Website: crate-barrel
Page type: gifting
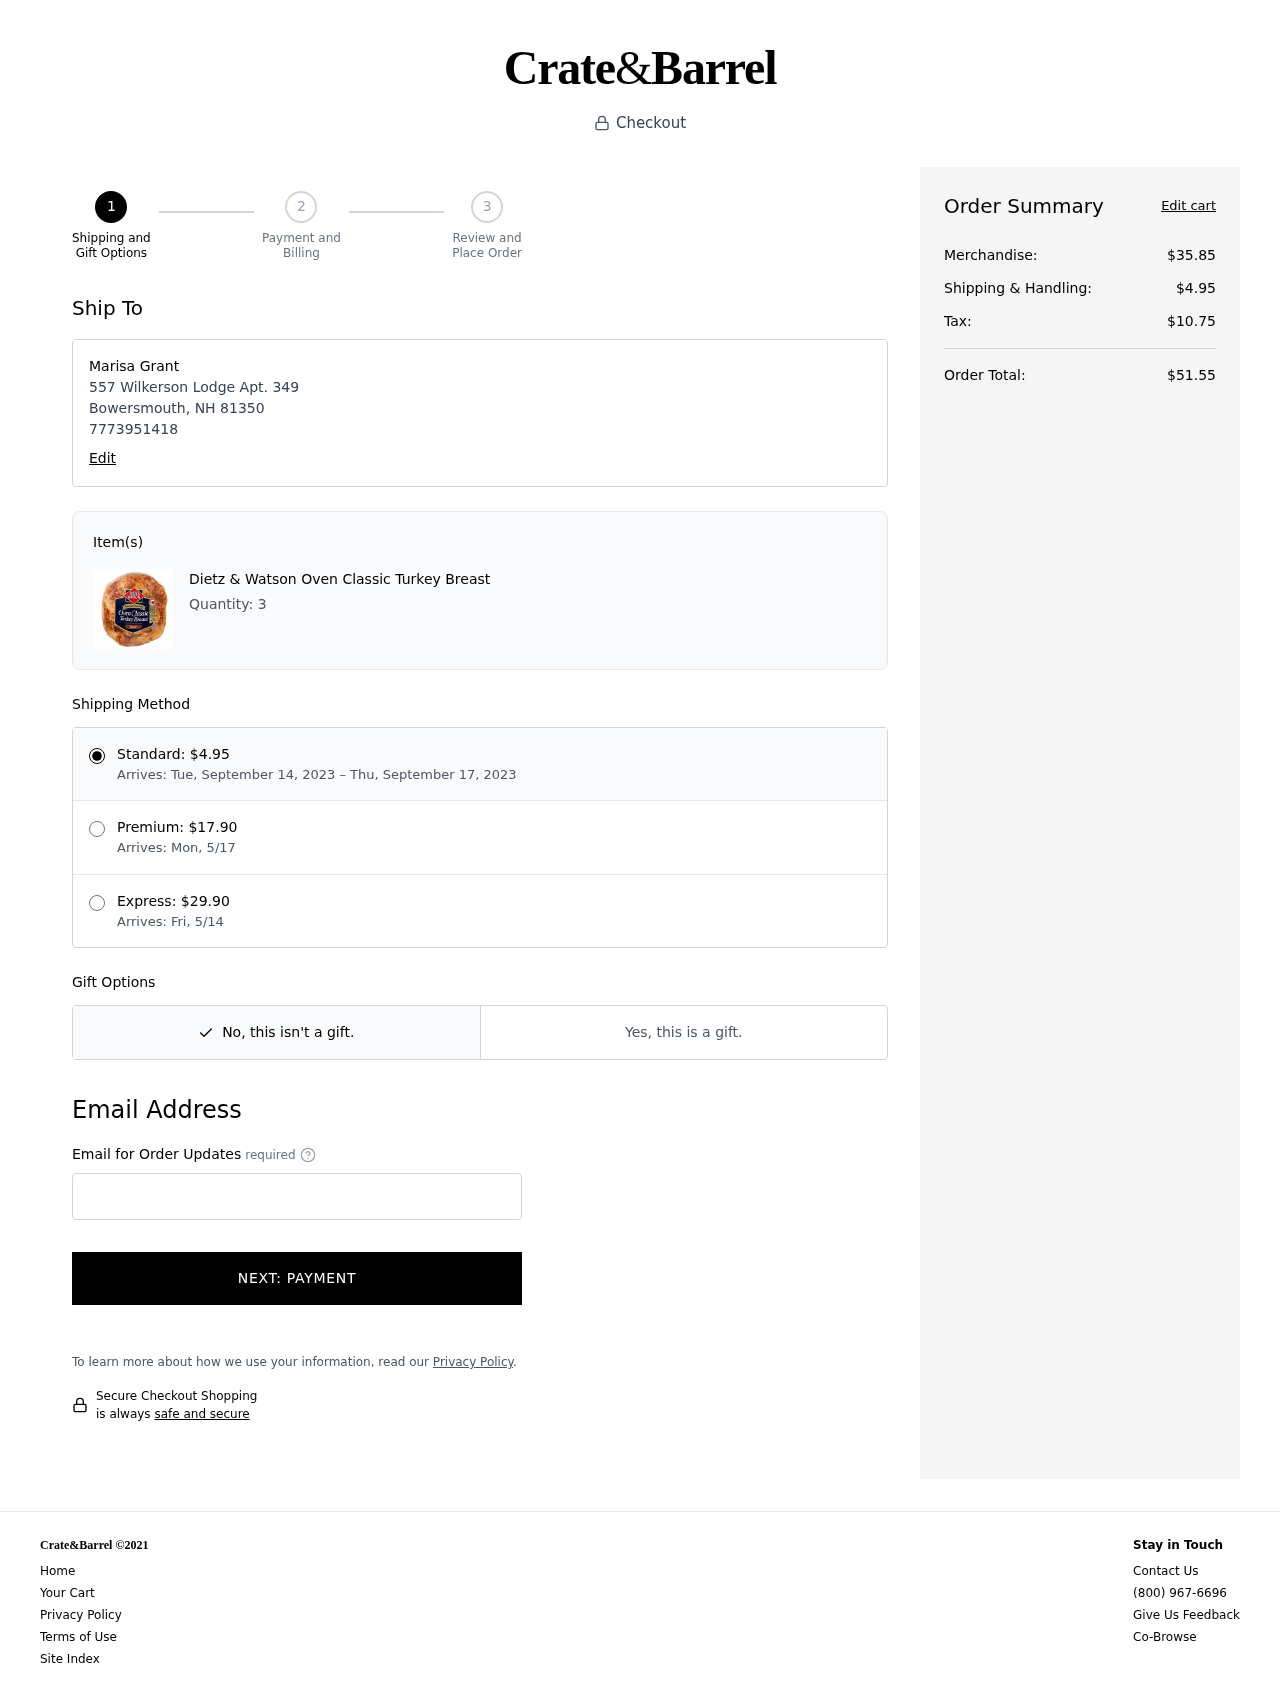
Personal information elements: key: PII_CITY
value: Bowersmouth
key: PII_FULLNAME
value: Marisa Grant
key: PII_PHONE
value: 7773951418
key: PII_POSTCODE
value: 81350
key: PII_STATE_ABBR
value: NH
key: PII_STREET
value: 557 Wilkerson Lodge Apt. 349
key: PII_EMAIL
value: mgrant@gmail.com
Product elements: key: PRODUCT1_NAME
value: Dietz & Watson Oven Classic Turkey Breast
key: PRODUCT1_QUANTITY
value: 3
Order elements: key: ORDER_SHIPPING_DATE
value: September 14, 2023
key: ORDER_DELIVERY_DATE
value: September 17, 2023
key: ORDER_SUBTOTAL
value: $35.85
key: ORDER_SHIPPING_COST
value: $4.95
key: ORDER_TAX
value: $10.75
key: ORDER_TOTAL
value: $51.55